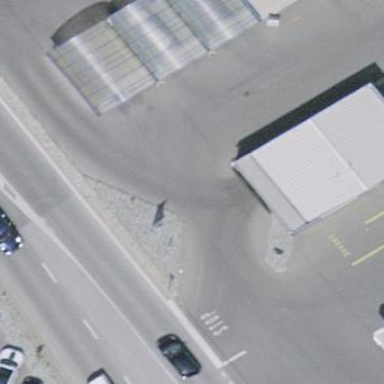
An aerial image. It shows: Building serving as car wash facility.